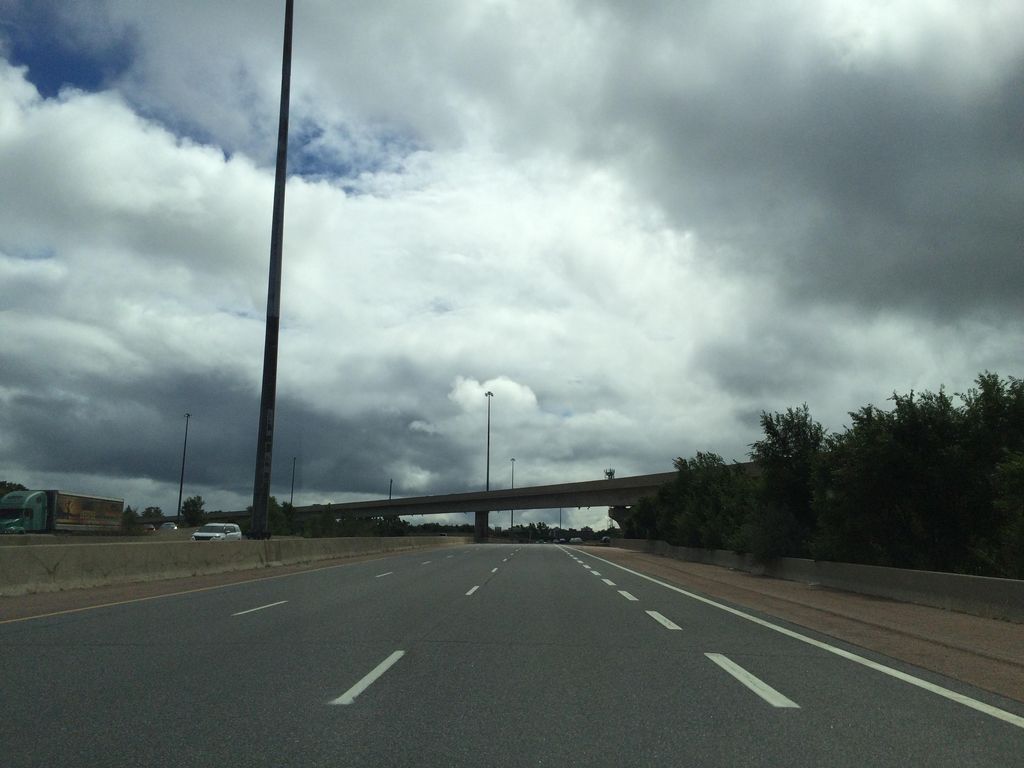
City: kitchener-waterloo